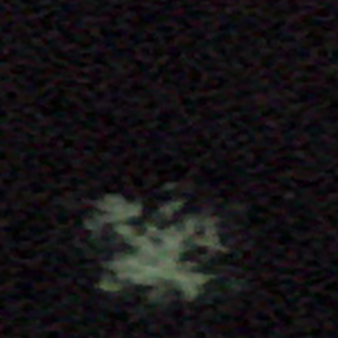
Label: other